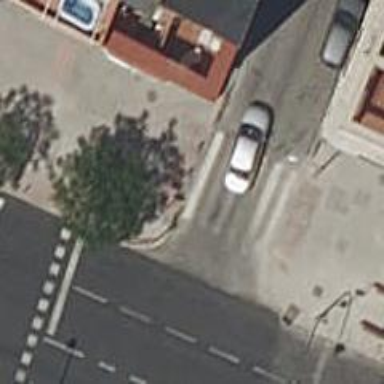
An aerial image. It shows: Uncontrolled crossing on the road.